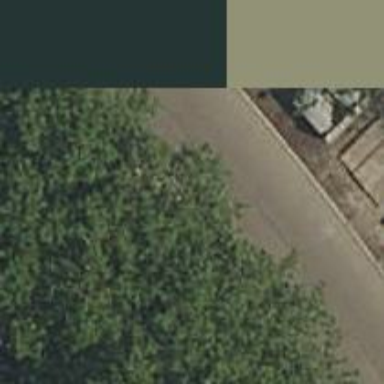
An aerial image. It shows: Kerb barrier.